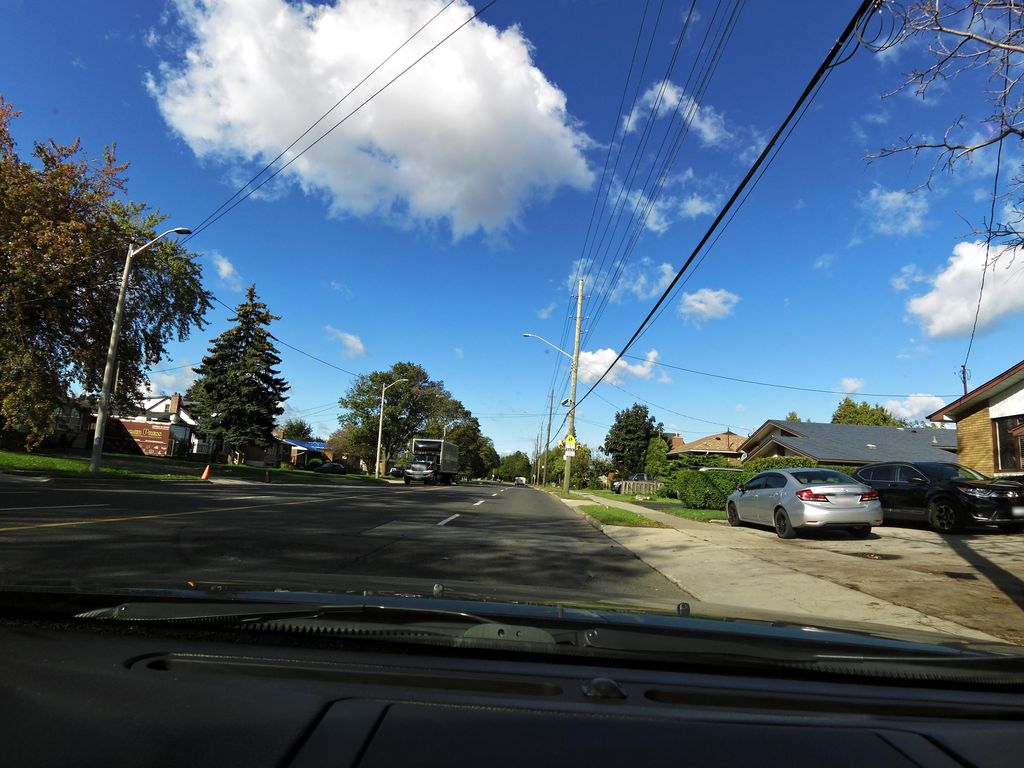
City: hamilton